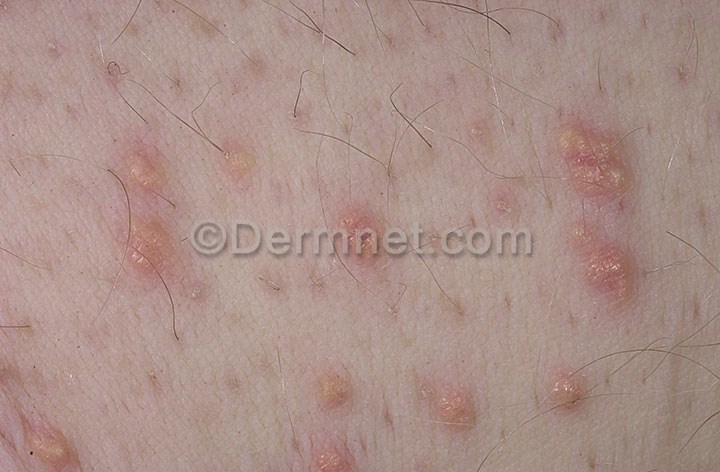
Disease: Systemic Disease